Question: I am trying to learn how to do themes in tailwind CSS for a laravel project. Stuck on how to add opacity in the theme
'''
//app.css file
@layer base {
:root {
/* Brand Color */
--color-element-primary: #5754FF;
--color-element-soft-hover: #5754FF; /* 15% */
/* Text */
--color-text-primary: #FFFFFF;
--color-text-content:#FFFFFF; /* 80% */
--color-text-muted:#7C879F; /* 45% */
'''
Than in the 'tailwind.config.js' file I setup things like this
'''
extend: {
fontFamily: {
sans: ["General Sans", ...defaultTheme.fontFamily.sans],
},
colors: {
theme: {
'primary': 'var(--color-element-primary)',
'primary-soft-hover': 'var(--color-element-primary-soft-hover)',
}
},
textColor: {
theme: {
primary: 'var(--color-text-primary)',
content: 'var(--color-text-content)',
muted: 'var(--color-text-muted)',
}
},
'''
This allows me to use it inside the project like this

But I want to make the opacity values dynamic to the themes. Any insight on how to set this up is much appreciated :)
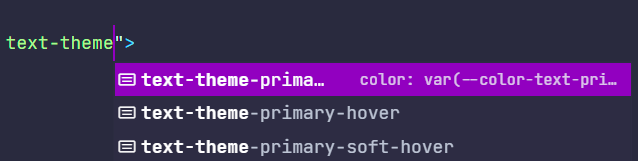
Answer: I was looking to use the a theme color with opacity utilities (like 'bg-primary/25') from the framework. Not sure if that is the question here?
In case it is I came across this functions, which works for me:
'''
const getColor = (colorVar, { opacityVariable, opacityValue }) => {
if (opacityValue !== undefined) {
return 'rgb(var(${colorVar})/${opacityValue})';
}
if (opacityVariable !== undefined) {
return 'rgb(var(${colorVar})/var(${opacityVariable}, 1))';
}
return 'rgb(var(${colorVar}))';
};
'''
and apply it like so in your source 'tailwind.config.js'
'''
theme: {
colors: {
primary: (params) => getColor("--color-primary", params)
}
}
'''
Now you can define the '--color-primary' variable in your css file and it will change accordingly.